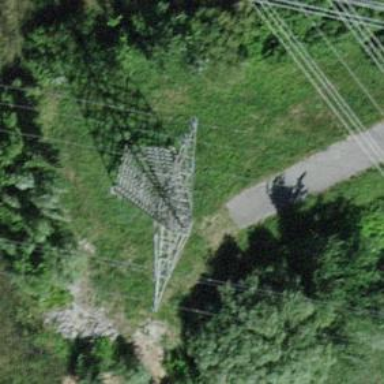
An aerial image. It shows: Power tower.